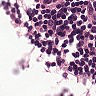
Metastatic tissue present: no